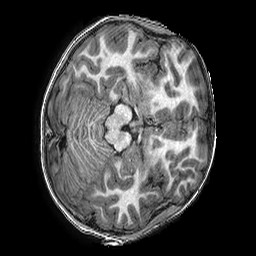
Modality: T1w
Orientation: axial
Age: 10
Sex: male
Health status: ill
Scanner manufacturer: ge
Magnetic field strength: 3 T
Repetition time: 0.0077 s
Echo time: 0.003436 s